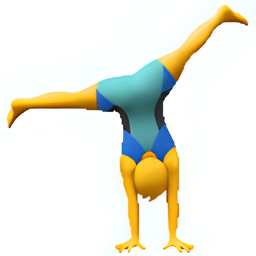
Name: man doing cartwheel
Emoji: 🤸‍♂️
Group: People & Body
Sub-group: person-sport